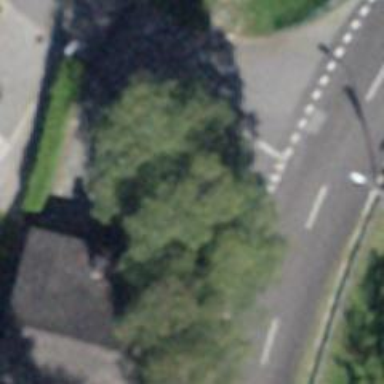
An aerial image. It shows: Bus stop with platform for public transport.